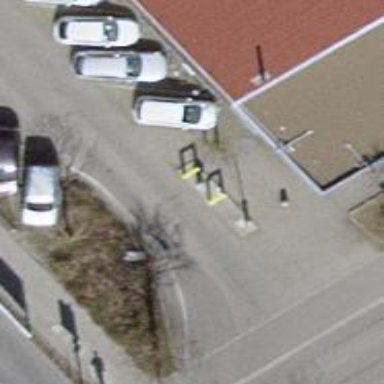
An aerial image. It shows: Lift gate barrier.